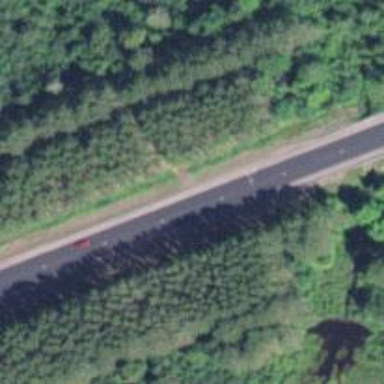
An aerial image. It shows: Asphalt road classified as primary highway.